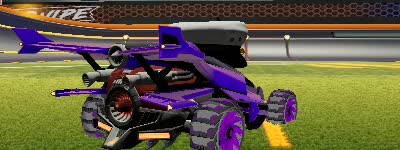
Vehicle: aftershock